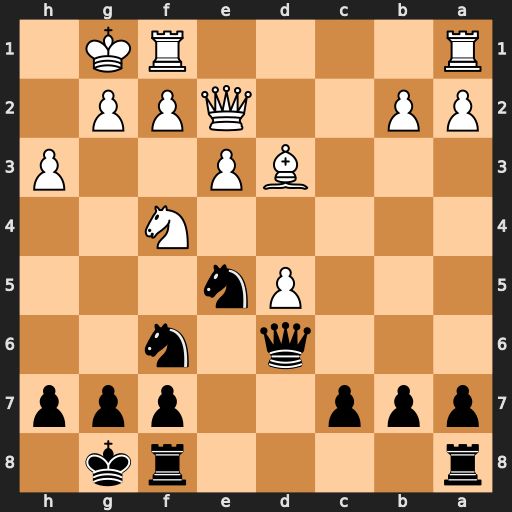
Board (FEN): r4rk1/ppp2ppp/3q1n2/3Pn3/5N2/3BP2P/PP2QPP1/R4RK1
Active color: b
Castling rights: -
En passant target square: -
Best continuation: g5 Nh5 Nxh5 Qxh5 Nxd3